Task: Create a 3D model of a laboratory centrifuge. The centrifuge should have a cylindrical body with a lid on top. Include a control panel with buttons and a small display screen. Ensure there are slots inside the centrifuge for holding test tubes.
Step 581:
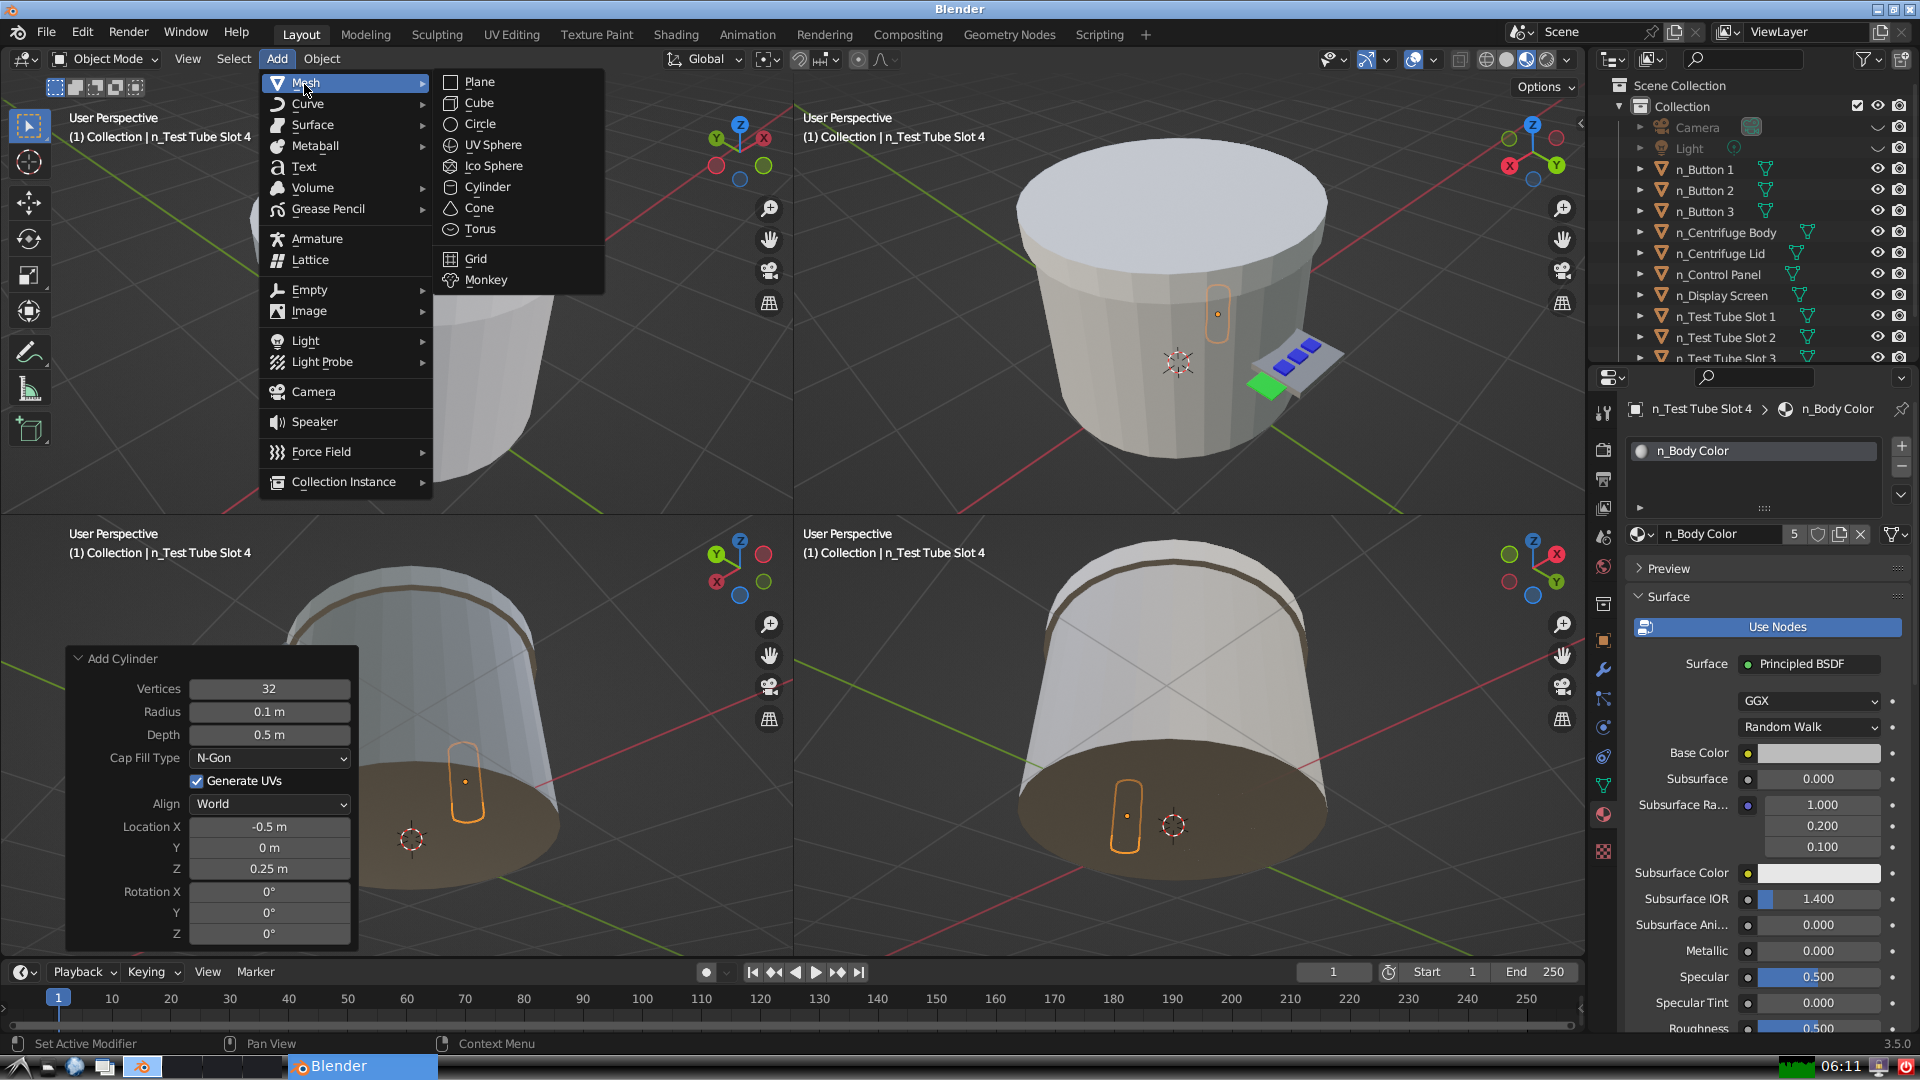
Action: {"mouse_move": [499, 187]}